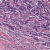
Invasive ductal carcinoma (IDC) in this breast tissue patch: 1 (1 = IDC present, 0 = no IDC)